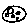
Label: moon